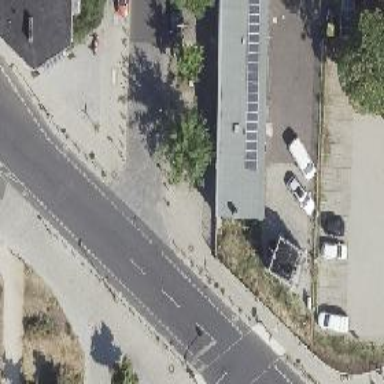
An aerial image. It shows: Unmarked crossing on footway.